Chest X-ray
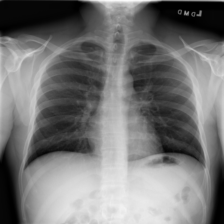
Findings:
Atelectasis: negative
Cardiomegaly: negative
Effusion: negative
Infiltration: negative
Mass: negative
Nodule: negative
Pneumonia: negative
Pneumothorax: negative
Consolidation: negative
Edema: negative
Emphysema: negative
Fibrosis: negative
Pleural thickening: negative
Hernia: negative